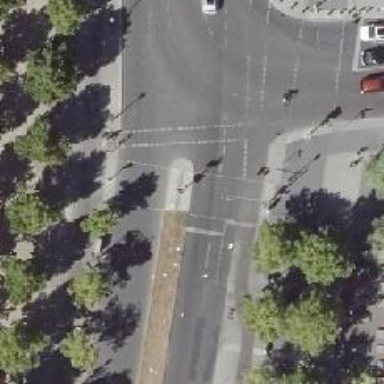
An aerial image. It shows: Traffic island located on footway.